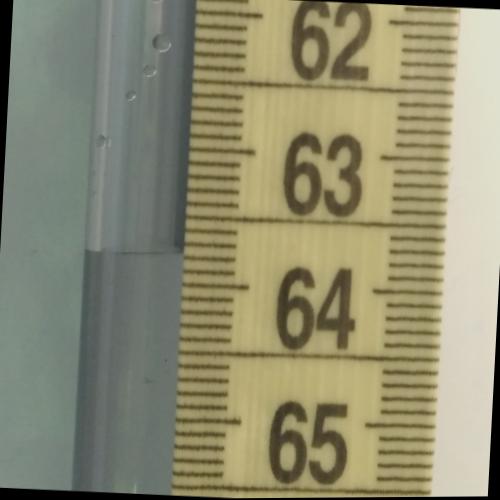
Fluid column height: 63.8 cm